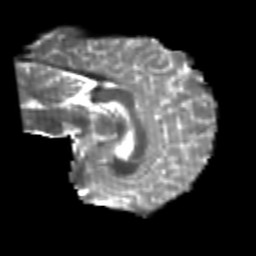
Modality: T2w
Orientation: sagittal
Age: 21
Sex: male
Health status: healthy
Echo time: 0.074 s